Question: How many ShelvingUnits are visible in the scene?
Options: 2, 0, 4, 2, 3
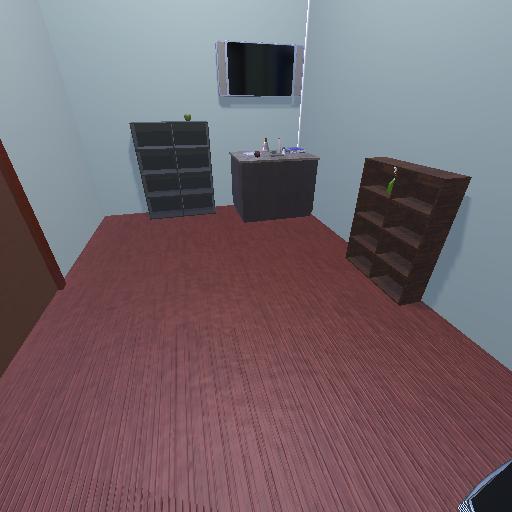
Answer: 2